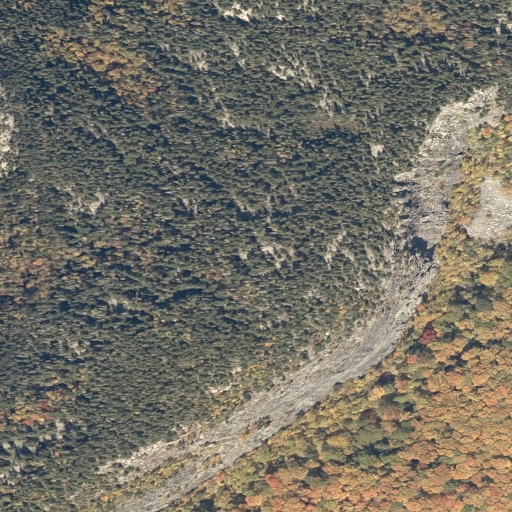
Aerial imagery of mountain in Maine named Little Kineo Mountain containing evergreen forest, deciduous forest, grassland, mixed forest, barren land, and shrub